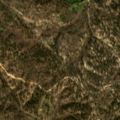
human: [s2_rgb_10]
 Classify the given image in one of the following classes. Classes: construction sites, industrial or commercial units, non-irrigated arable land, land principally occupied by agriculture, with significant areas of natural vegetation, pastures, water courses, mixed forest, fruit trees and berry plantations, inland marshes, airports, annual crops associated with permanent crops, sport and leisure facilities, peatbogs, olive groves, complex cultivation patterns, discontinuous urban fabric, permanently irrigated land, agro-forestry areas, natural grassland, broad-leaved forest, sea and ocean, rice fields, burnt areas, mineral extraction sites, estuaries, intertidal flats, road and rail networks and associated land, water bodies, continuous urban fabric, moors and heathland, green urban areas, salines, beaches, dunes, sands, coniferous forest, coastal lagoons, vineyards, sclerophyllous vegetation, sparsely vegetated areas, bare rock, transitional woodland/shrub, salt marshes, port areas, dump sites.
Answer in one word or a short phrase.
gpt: agro-forestry areas, broad-leaved forest, mixed forest, transitional woodland/shrub